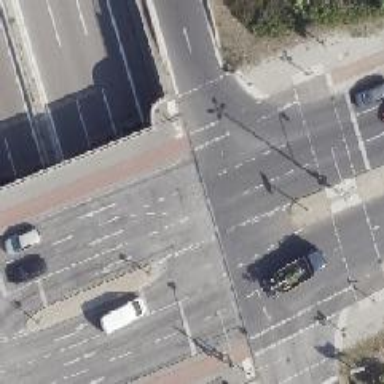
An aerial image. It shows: Secondary road with asphalt surface and lane markings. It is dual carriageway.